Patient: sex F, age 73
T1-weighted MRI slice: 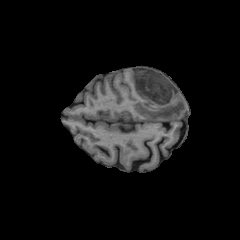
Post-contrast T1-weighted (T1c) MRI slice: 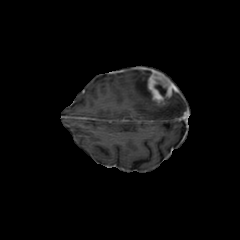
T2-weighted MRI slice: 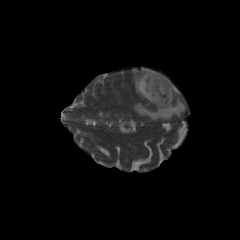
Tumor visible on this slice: yes
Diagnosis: Glioblastoma, IDH-wildtype
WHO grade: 4